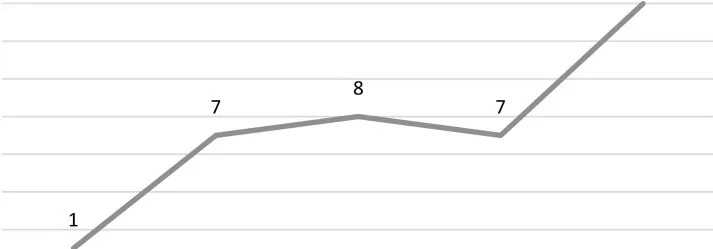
Number of citations per year:Ji et al. article.
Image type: pathology (masson_trichrome)